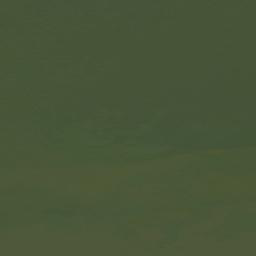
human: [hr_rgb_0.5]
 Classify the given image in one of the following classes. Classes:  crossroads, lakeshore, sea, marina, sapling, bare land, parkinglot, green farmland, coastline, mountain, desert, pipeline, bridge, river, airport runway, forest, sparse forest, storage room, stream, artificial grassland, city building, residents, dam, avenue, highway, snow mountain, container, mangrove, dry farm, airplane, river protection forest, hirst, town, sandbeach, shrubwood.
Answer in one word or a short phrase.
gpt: sea